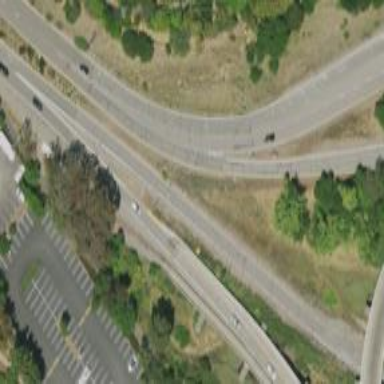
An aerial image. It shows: Asphalt motorway link.